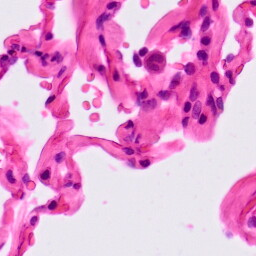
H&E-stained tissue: Lung